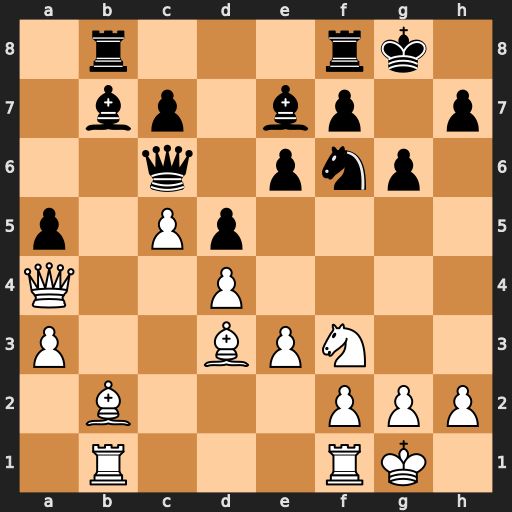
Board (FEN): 1r3rk1/1bp1bp1p/2q1pnp1/p1Pp4/Q2P4/P2BPN2/1B3PPP/1R3RK1
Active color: w
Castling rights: -
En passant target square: -
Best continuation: Bb5